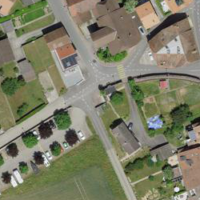
EUNIS habitat code: 54
Species observed at this site:
Symphyotrichum novae-angliae